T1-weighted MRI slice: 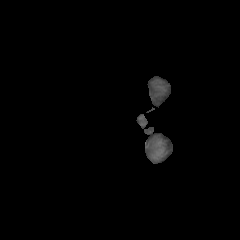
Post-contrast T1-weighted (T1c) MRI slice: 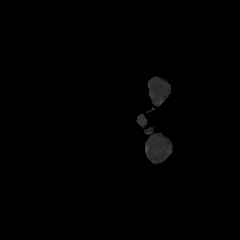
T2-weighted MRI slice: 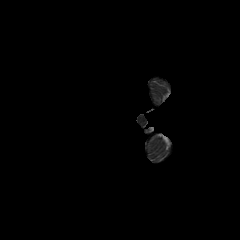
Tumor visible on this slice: no